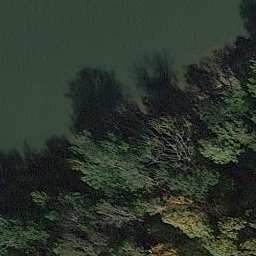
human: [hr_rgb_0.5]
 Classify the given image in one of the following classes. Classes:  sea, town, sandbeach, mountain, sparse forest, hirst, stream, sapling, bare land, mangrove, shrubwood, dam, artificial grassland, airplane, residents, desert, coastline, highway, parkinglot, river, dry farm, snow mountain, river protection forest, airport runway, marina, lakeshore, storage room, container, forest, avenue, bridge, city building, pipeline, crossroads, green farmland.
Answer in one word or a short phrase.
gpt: river protection forest